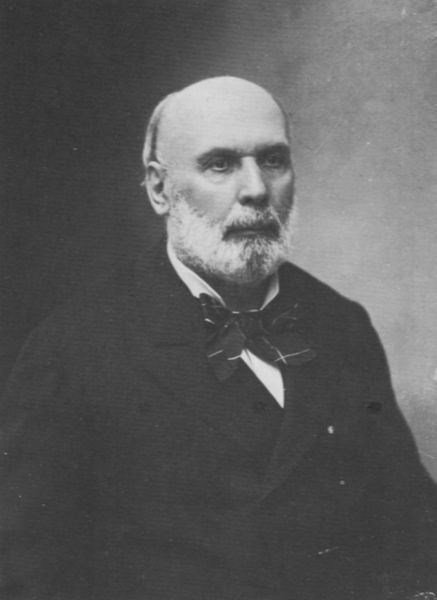
Titel: Jules Grévy (1807-1891), Staatspräsident 1879-1887
Künstler: Atelier Nadar
Institution: unbekannt
Schlagwörter: dunkel, kopf, mann, schatten, weiß, grau, haar, hell, hintergrund, kariert, mund, nase, ohr, schwarz, stirn, blick, karo, schleife, alt, anzug, bart, hemd, jacke, wand, arm, arme, augen, falten, gesicht, kragen, mensch, vollbart, ärmel, bildnis, hals, herr, portrait, porträt, auge, haare, halbfigur, mantel, sitzend, augenbrauen, brustbild, knopf, lippen, ohren, schultern, helldunkel, wangen, falte, steif, ernst, streng, brauen, glanz, glatze, atelier, nadel, platte, wange, augenbraue, knöpfe, dreiviertelprofil, fliege, jackett, revers, schnauzer, jacket, weste, foto, fotografie, photographie, dunkelgrau, schwarz-weiss, vatermörder, dreiviertel, hohe stirn, haarkranz, nasenloch, halbglatze, ohrmuschel, braue, photo, stirnglatze, halbprofil, man, antlitz, zugeknöpft, binder, suit, black and white, beard, verlauf, aufnahme, person, kippe, gepflegt, greyscale, sacko, nadar, fotogtafie, lichtbild, nasenrücken, atelier nadar, schwarzweißfoto, europäer, kaukasier, oberbiss, reverskragen, schulte, weißer, bowtie, elder gentleman, blank baggrund